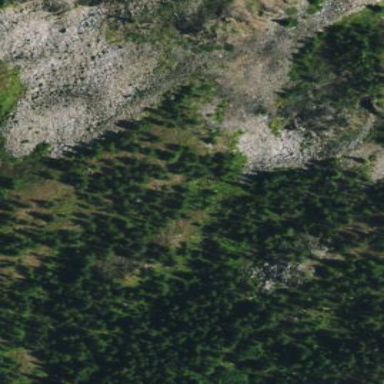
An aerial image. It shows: Natural scree.